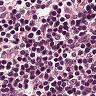
Metastatic tissue present: no